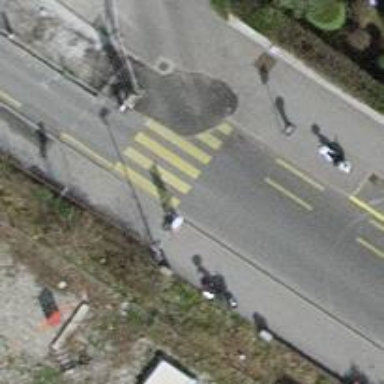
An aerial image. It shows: Uncontrolled zebra crossing on the road.